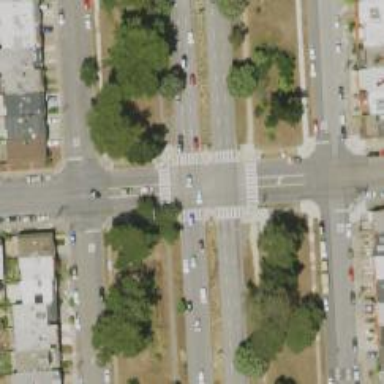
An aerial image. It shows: Secondary road with separate sidewalk.